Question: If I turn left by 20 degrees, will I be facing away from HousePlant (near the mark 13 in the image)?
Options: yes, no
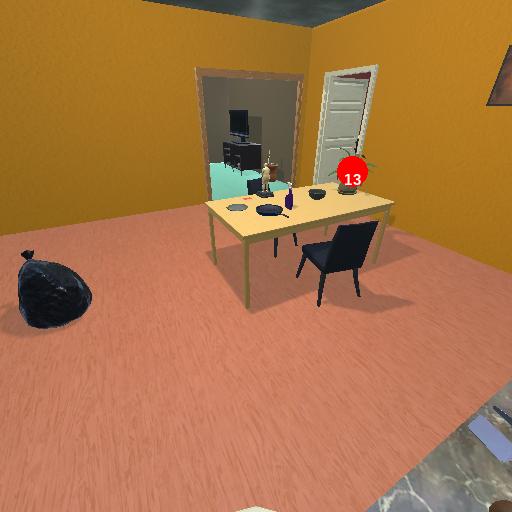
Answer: yes